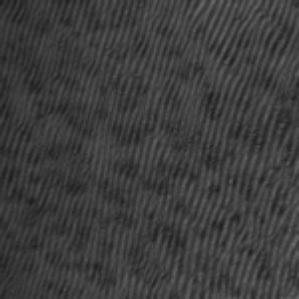
Label: frost